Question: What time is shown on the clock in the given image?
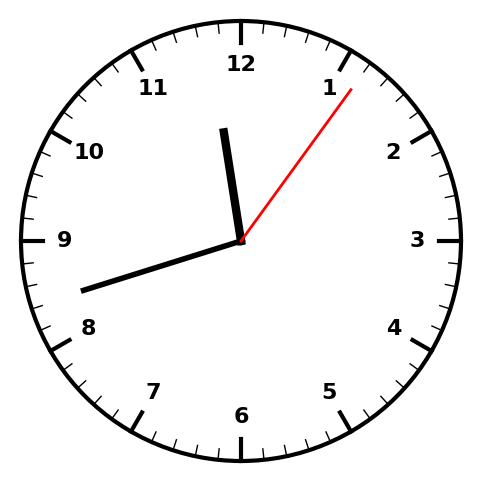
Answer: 11:42:06